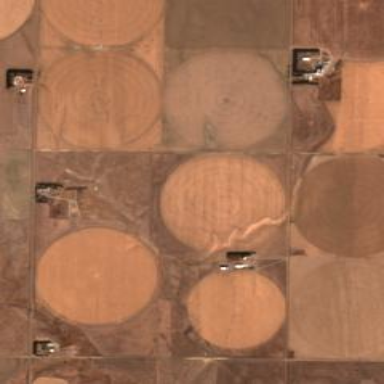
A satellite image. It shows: Farmland with pivot irrigation system.